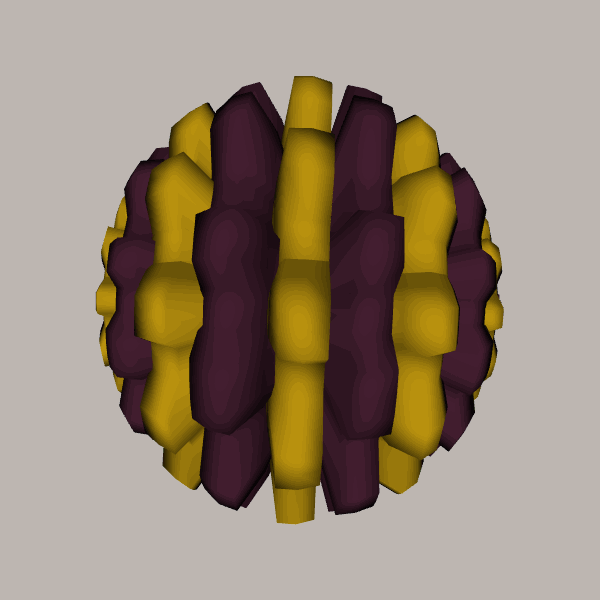
Background: light